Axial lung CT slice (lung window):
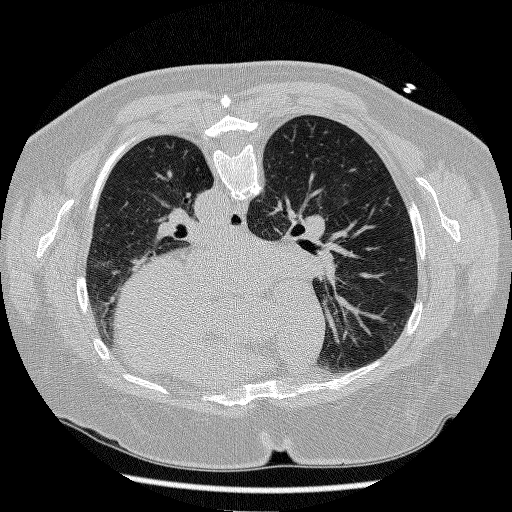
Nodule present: no